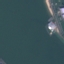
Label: SeaLake